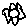
Label: flower